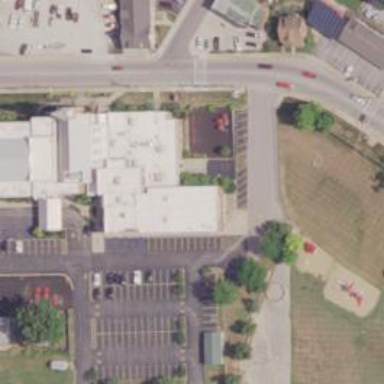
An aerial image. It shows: School building.